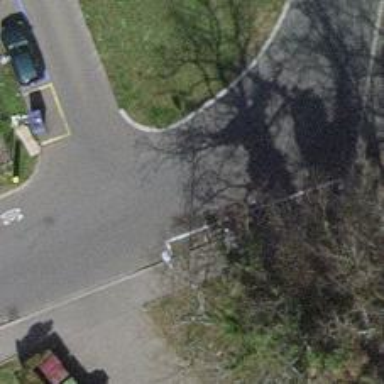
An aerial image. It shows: Motorcycle parking facility.